Interaction volume radius: 10 \u00c5
Interaction volume height: 20 \u00c5
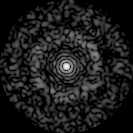
Disorder parameter: 0.838